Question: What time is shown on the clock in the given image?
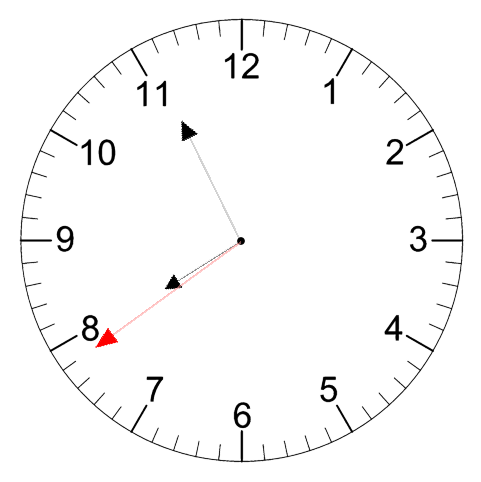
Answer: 07:55:39